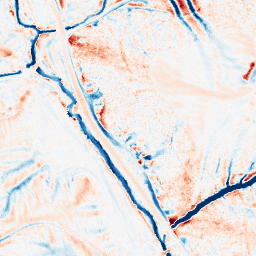
Category: edge_preserving
Decomposition family: median
Decomposition parameters: size: 15
Upsampling method: regularized
Upsampling parameters: scale: 4
lambda_reg: 0.01
Upsampling scale: 4